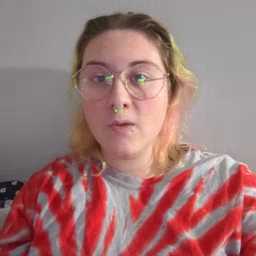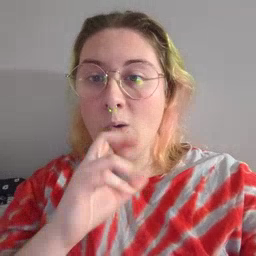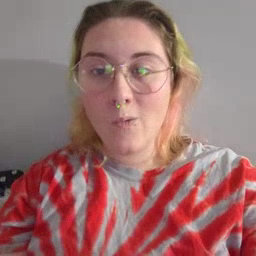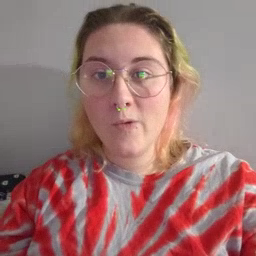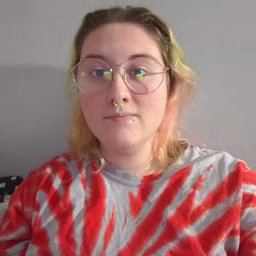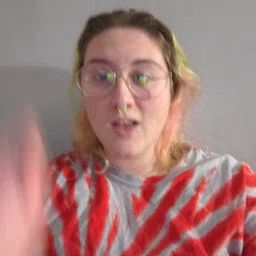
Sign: old